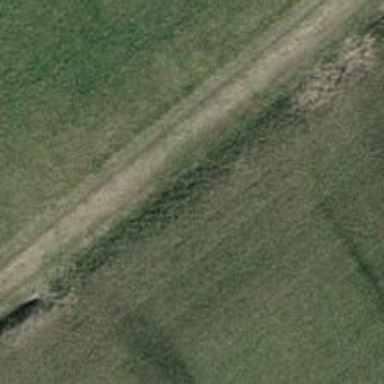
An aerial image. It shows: Track with grade5 tracktype.